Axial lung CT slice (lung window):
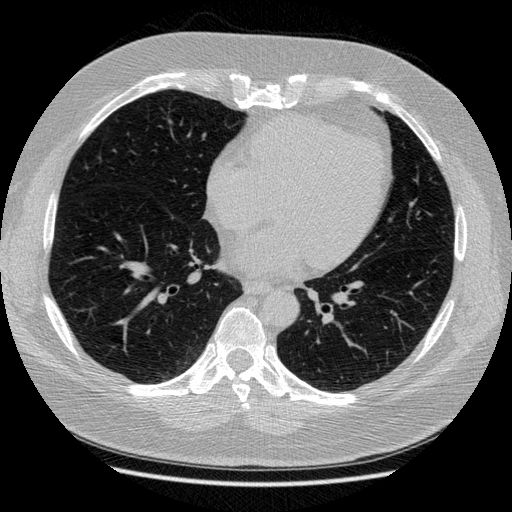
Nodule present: no